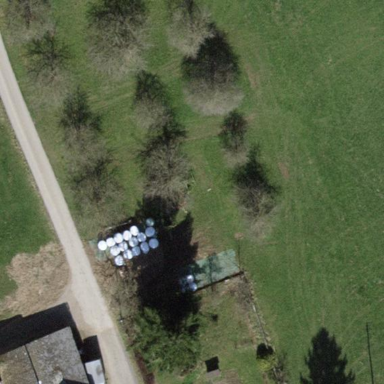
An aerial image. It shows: Orchard.